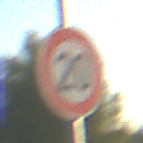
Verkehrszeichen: Geschwindigkeit20
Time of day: SunriseSunset
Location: Outdoor (RoadRail)
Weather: Clear
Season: NotSpecified
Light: Natural